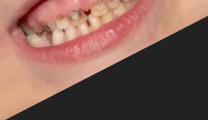
Condition: Caries